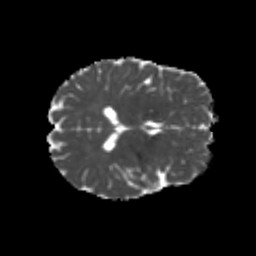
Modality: MD
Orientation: axial
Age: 20
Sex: female
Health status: healthy
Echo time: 0.074 s